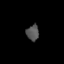
Tissue: lung
Cell type: Epithelial cells
Senescence score: 0.1953
Nuclear area (px): 193
Mean DAPI intensity: 82.777